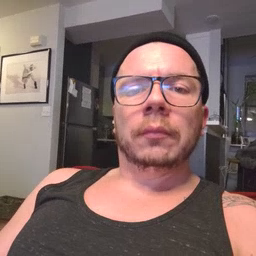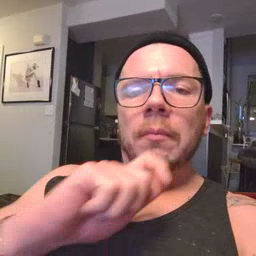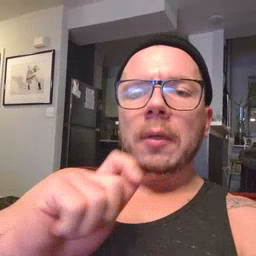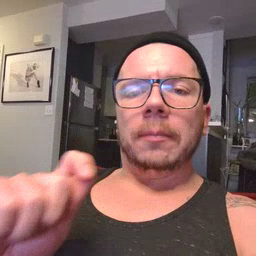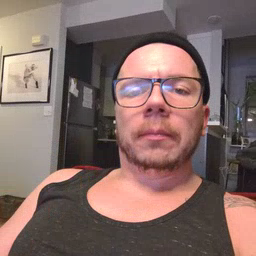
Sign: pen